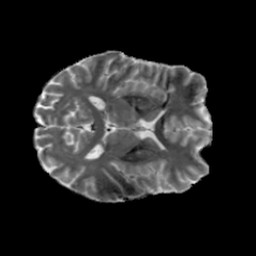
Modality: MD
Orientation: axial
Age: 30
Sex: female
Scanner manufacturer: siemens
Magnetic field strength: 6.98 T
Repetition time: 7.776 s
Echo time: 0.076 s